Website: lowes
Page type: stored-credit-cards
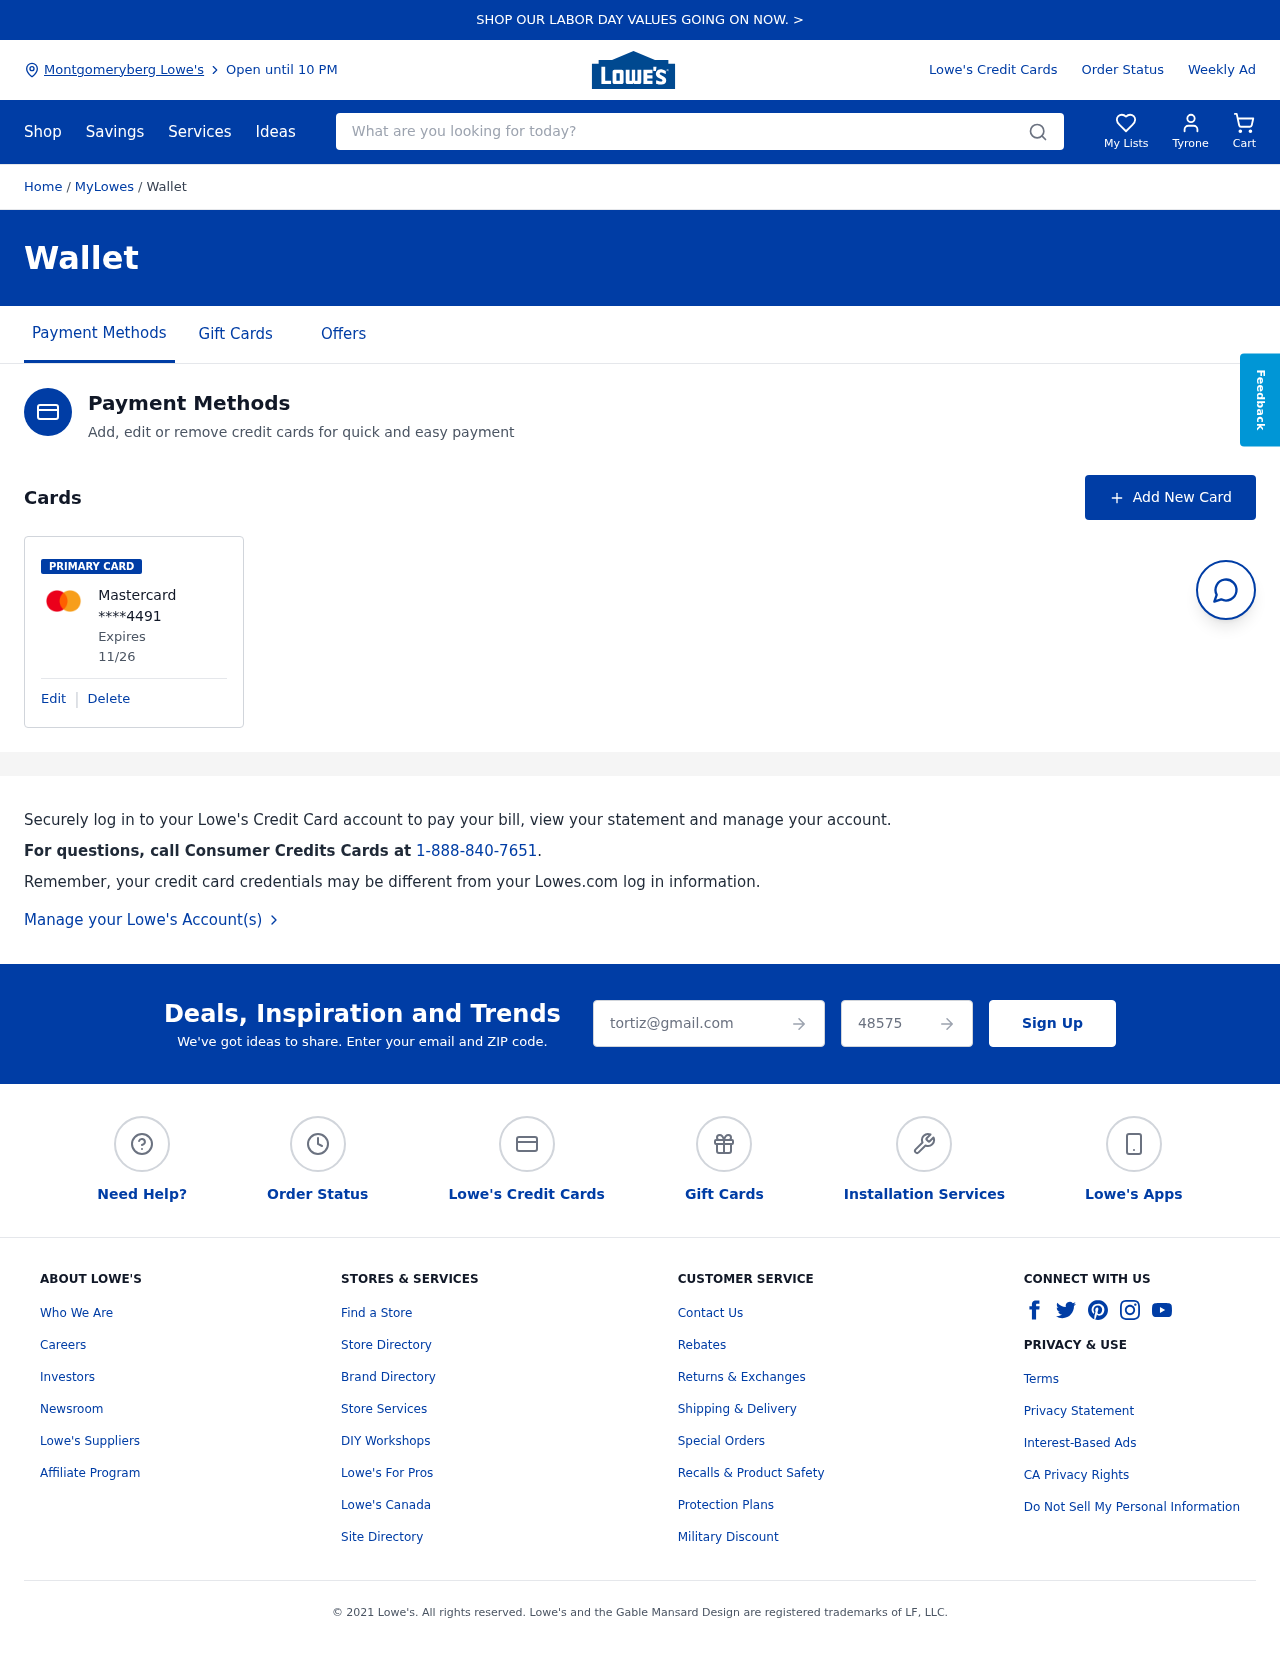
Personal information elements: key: PII_CARD_EXPIRY
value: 11/26
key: PII_CARD_LAST4
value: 4491
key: PII_CARD_TYPE
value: Mastercard
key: PII_CITY
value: Montgomeryberg Lowe's
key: PII_EMAIL
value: tortiz@gmail.com
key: PII_FIRSTNAME
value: Tyrone
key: PII_POSTCODE
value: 48575
Search elements: key: HEADER_SEARCH
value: What are you looking for today?